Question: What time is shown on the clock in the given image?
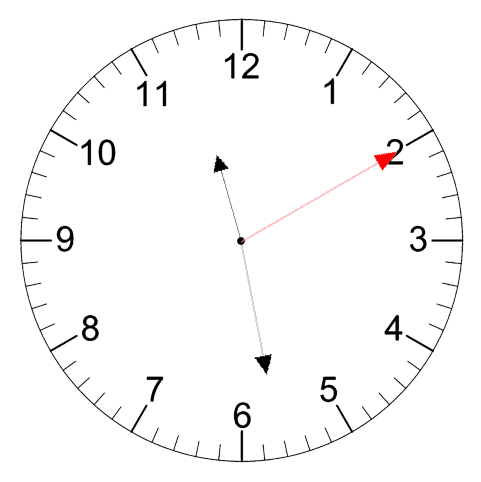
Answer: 11:28:10